Fundus camera: zeiss
Shooting center: fovea
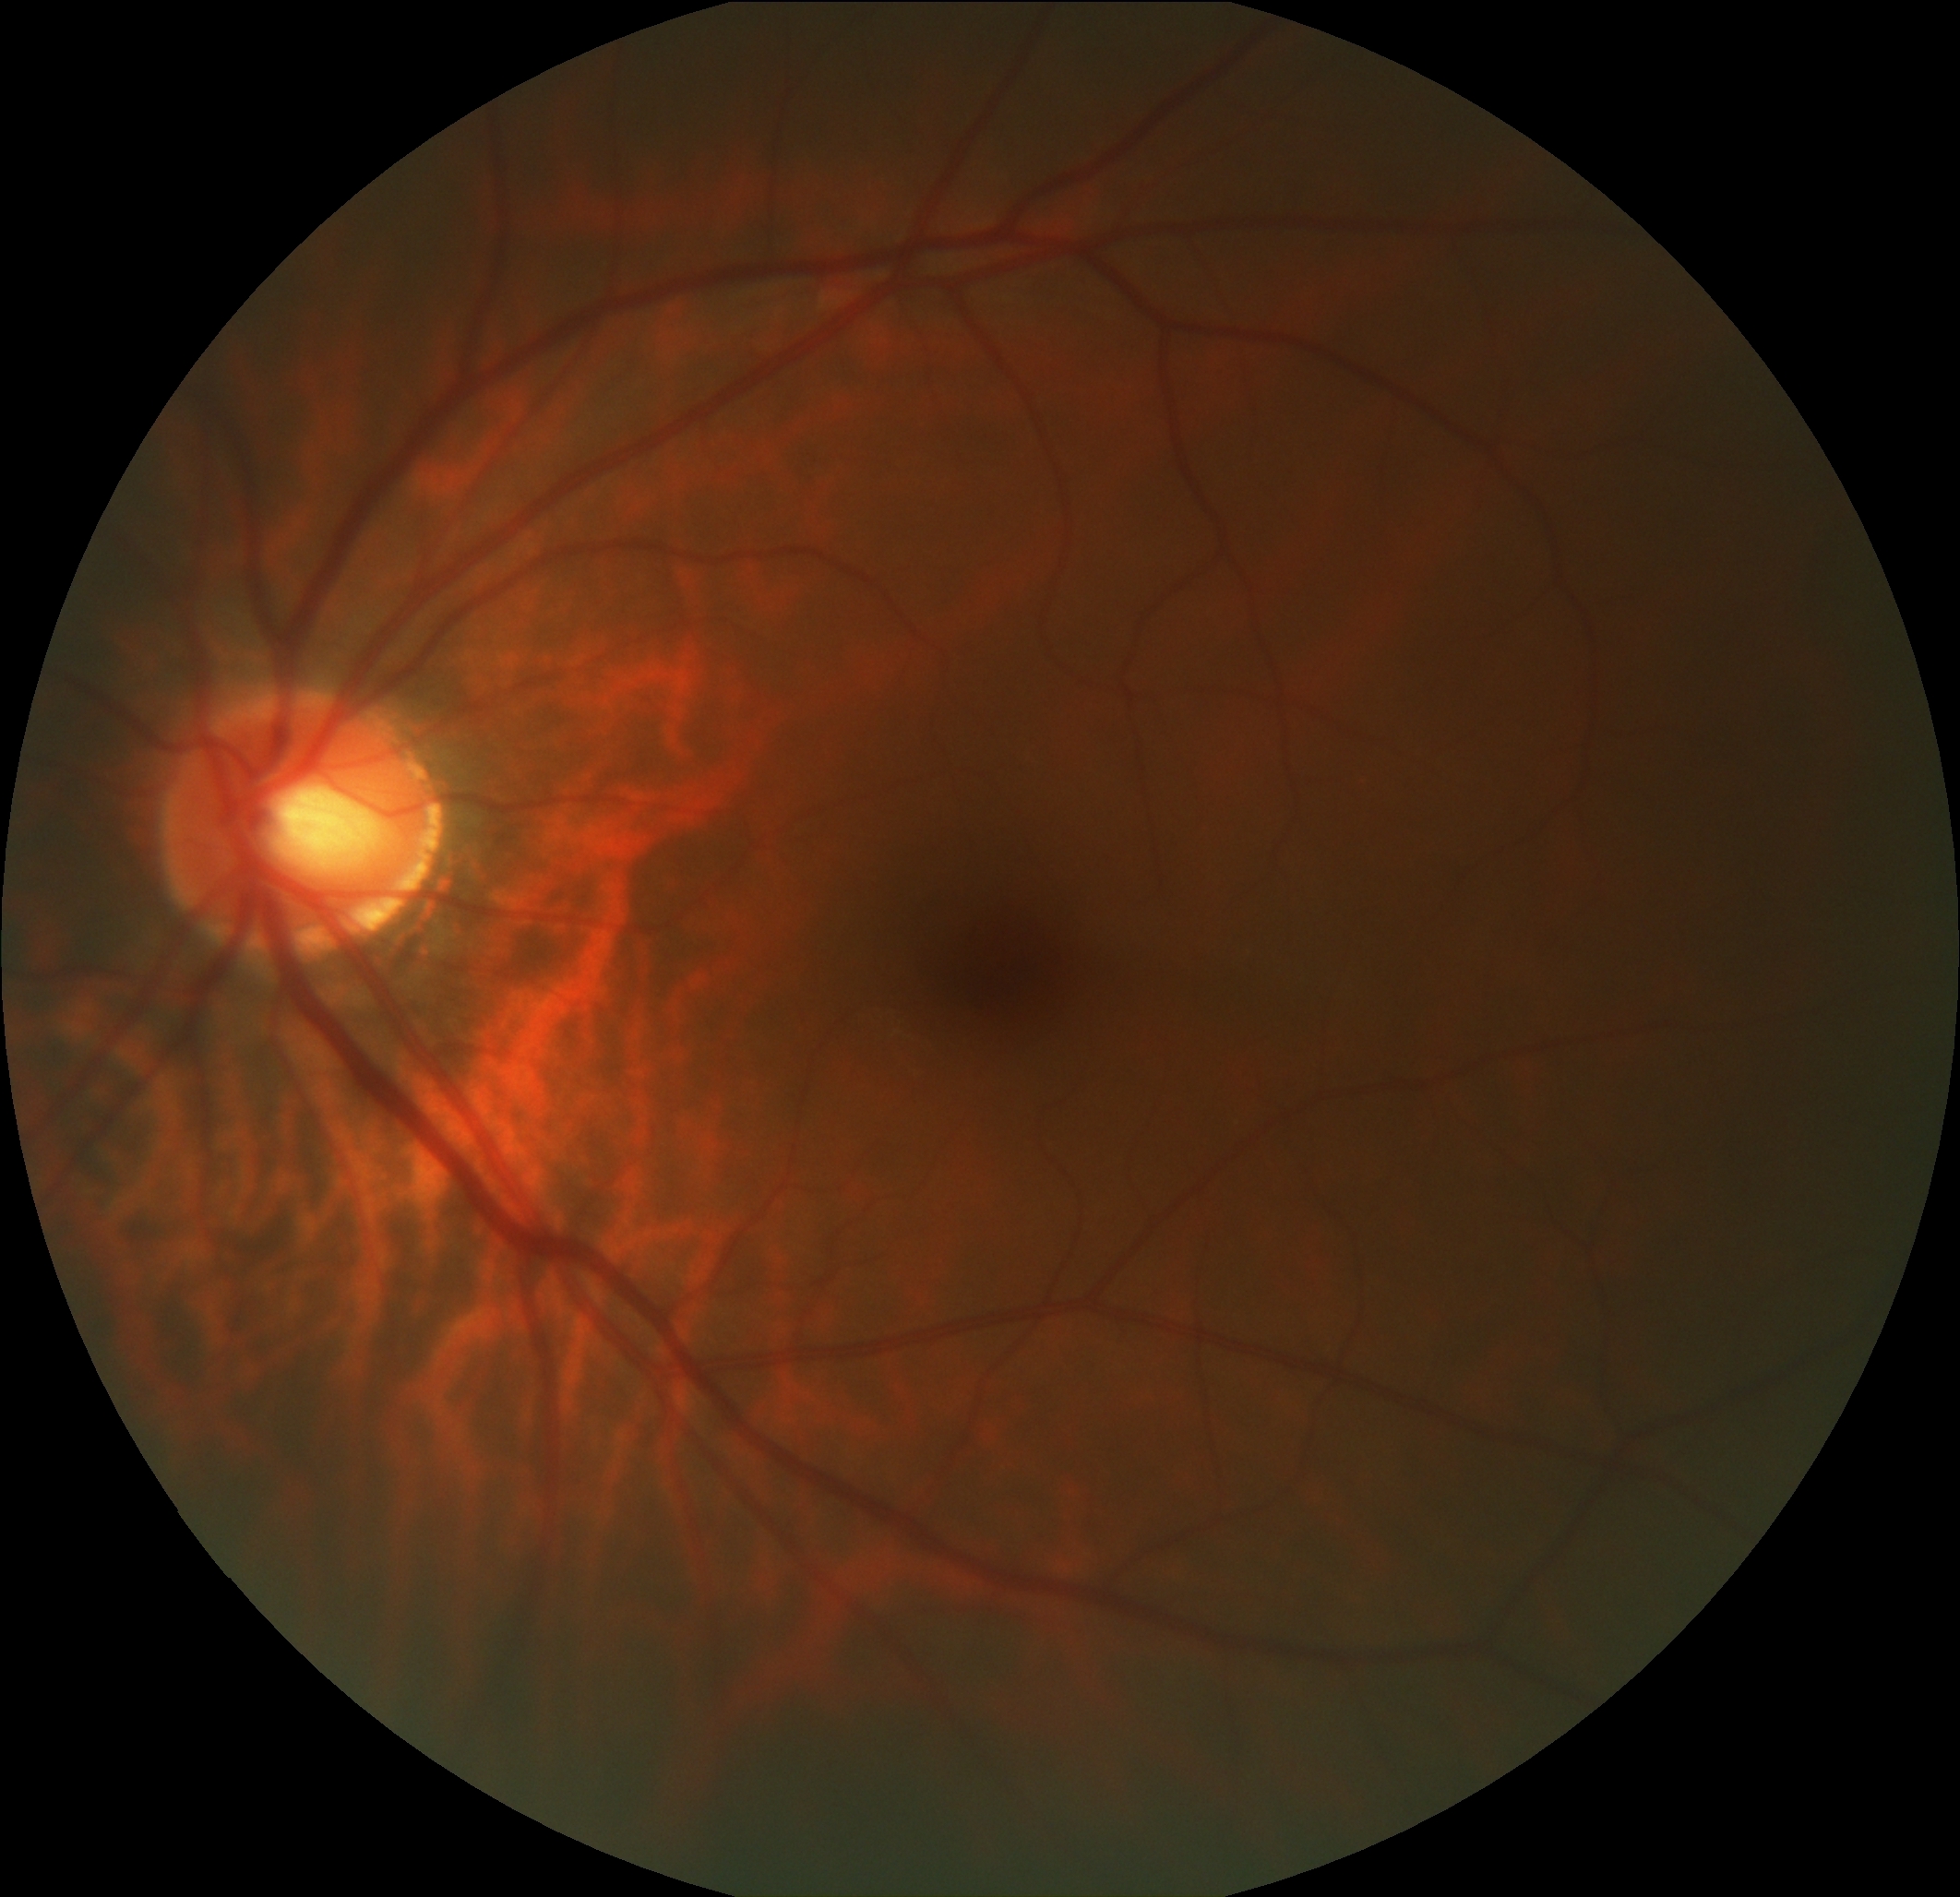
Pathologic myopia: no
Patchy retinal atrophy: present
Retinal detachment: absent